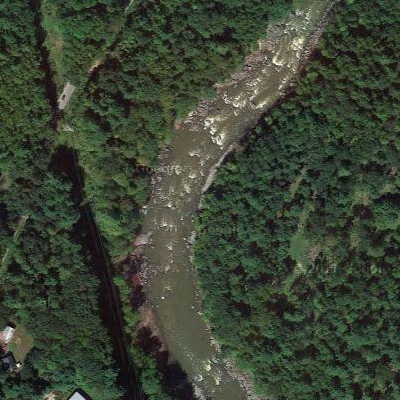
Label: RiverLake